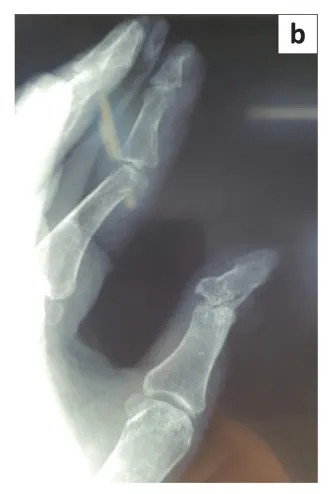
(a and b) X-ray of patient's left hand, demonstrating osteoarticular destruction at multiple sites.
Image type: radiology (x_ray)